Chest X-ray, AP view. Patient: 55 years old, sex F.
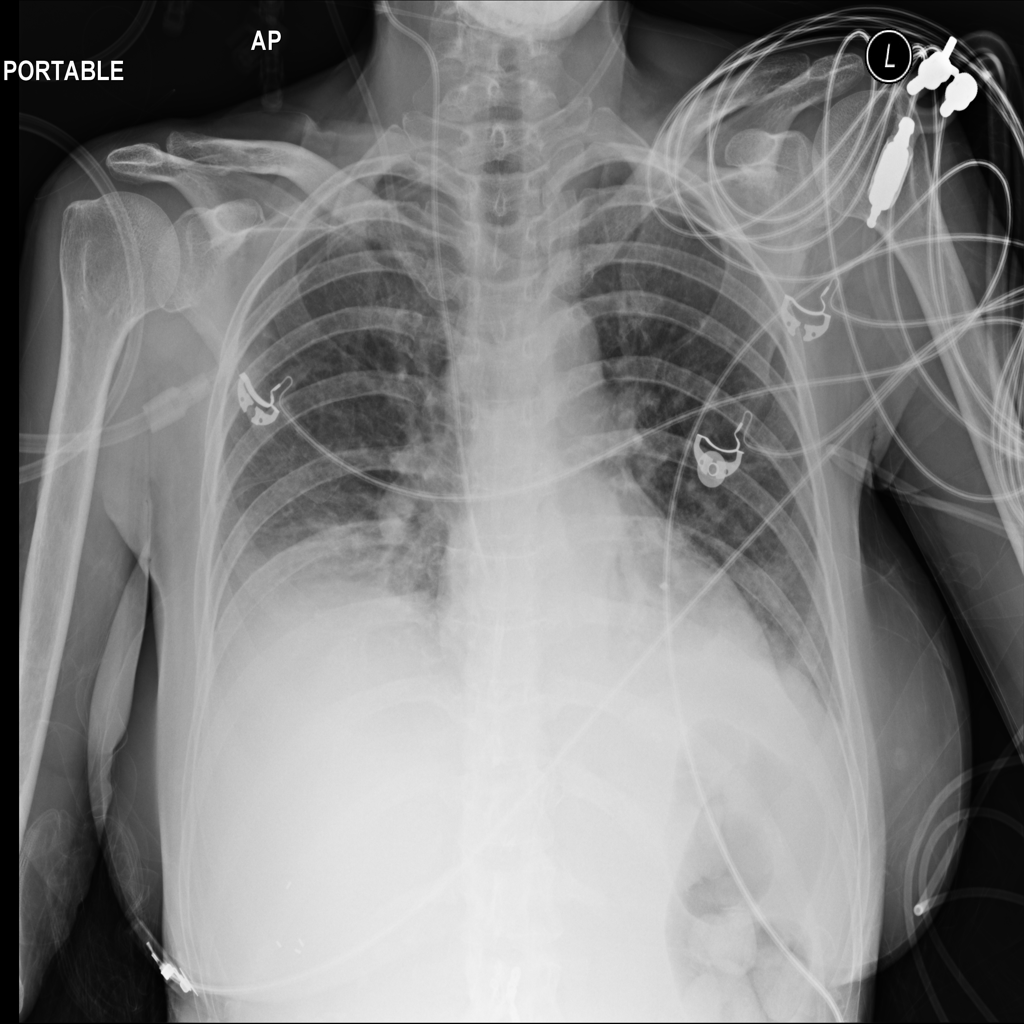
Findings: Atelectasis